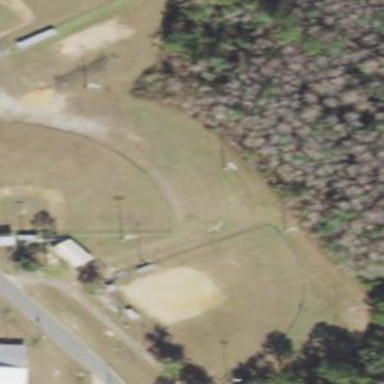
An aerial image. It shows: Baseball pitch for leisure and sports activities.